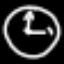
Label: clock